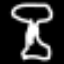
Label: hourglass